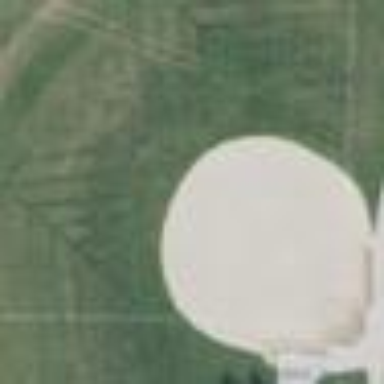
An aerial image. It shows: Baseball pitch for leisure land.